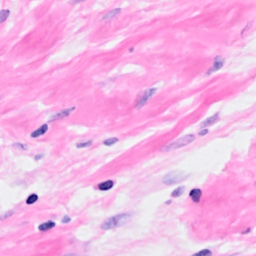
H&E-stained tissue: Breast